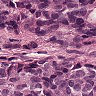
Metastatic tissue present: yes